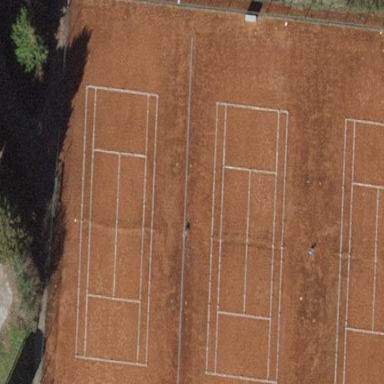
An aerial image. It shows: Tennis court in leisure pitch.